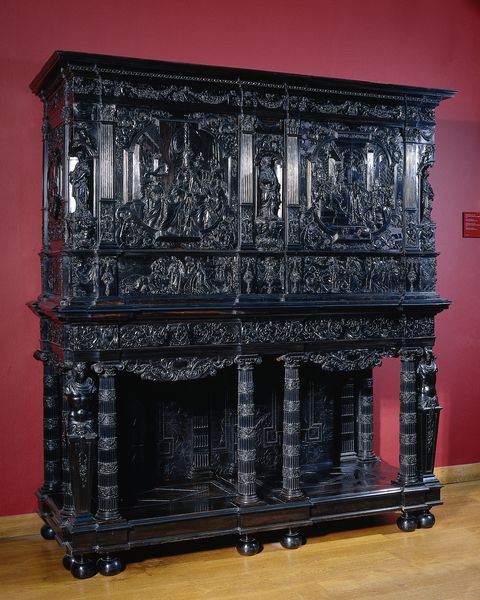
Titel: Franse kunstkast van ebbenhout
Künstler: Pierre Gole
Standort: Amsterdam
Institution: Rijksmuseum
Schlagwörter: noir, gravure, bois, colonne, porte, sculpture, deux, pied, buffet, pieds, meuble, scène, commode, portes, double, scènes, foncé, marquetterie